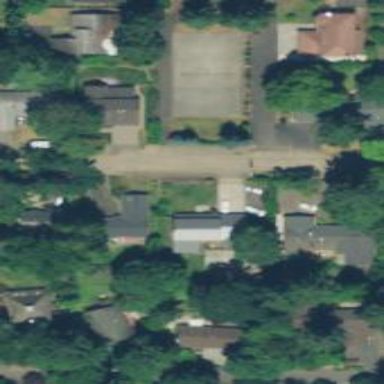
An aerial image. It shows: Residential road with sidewalk on the left.